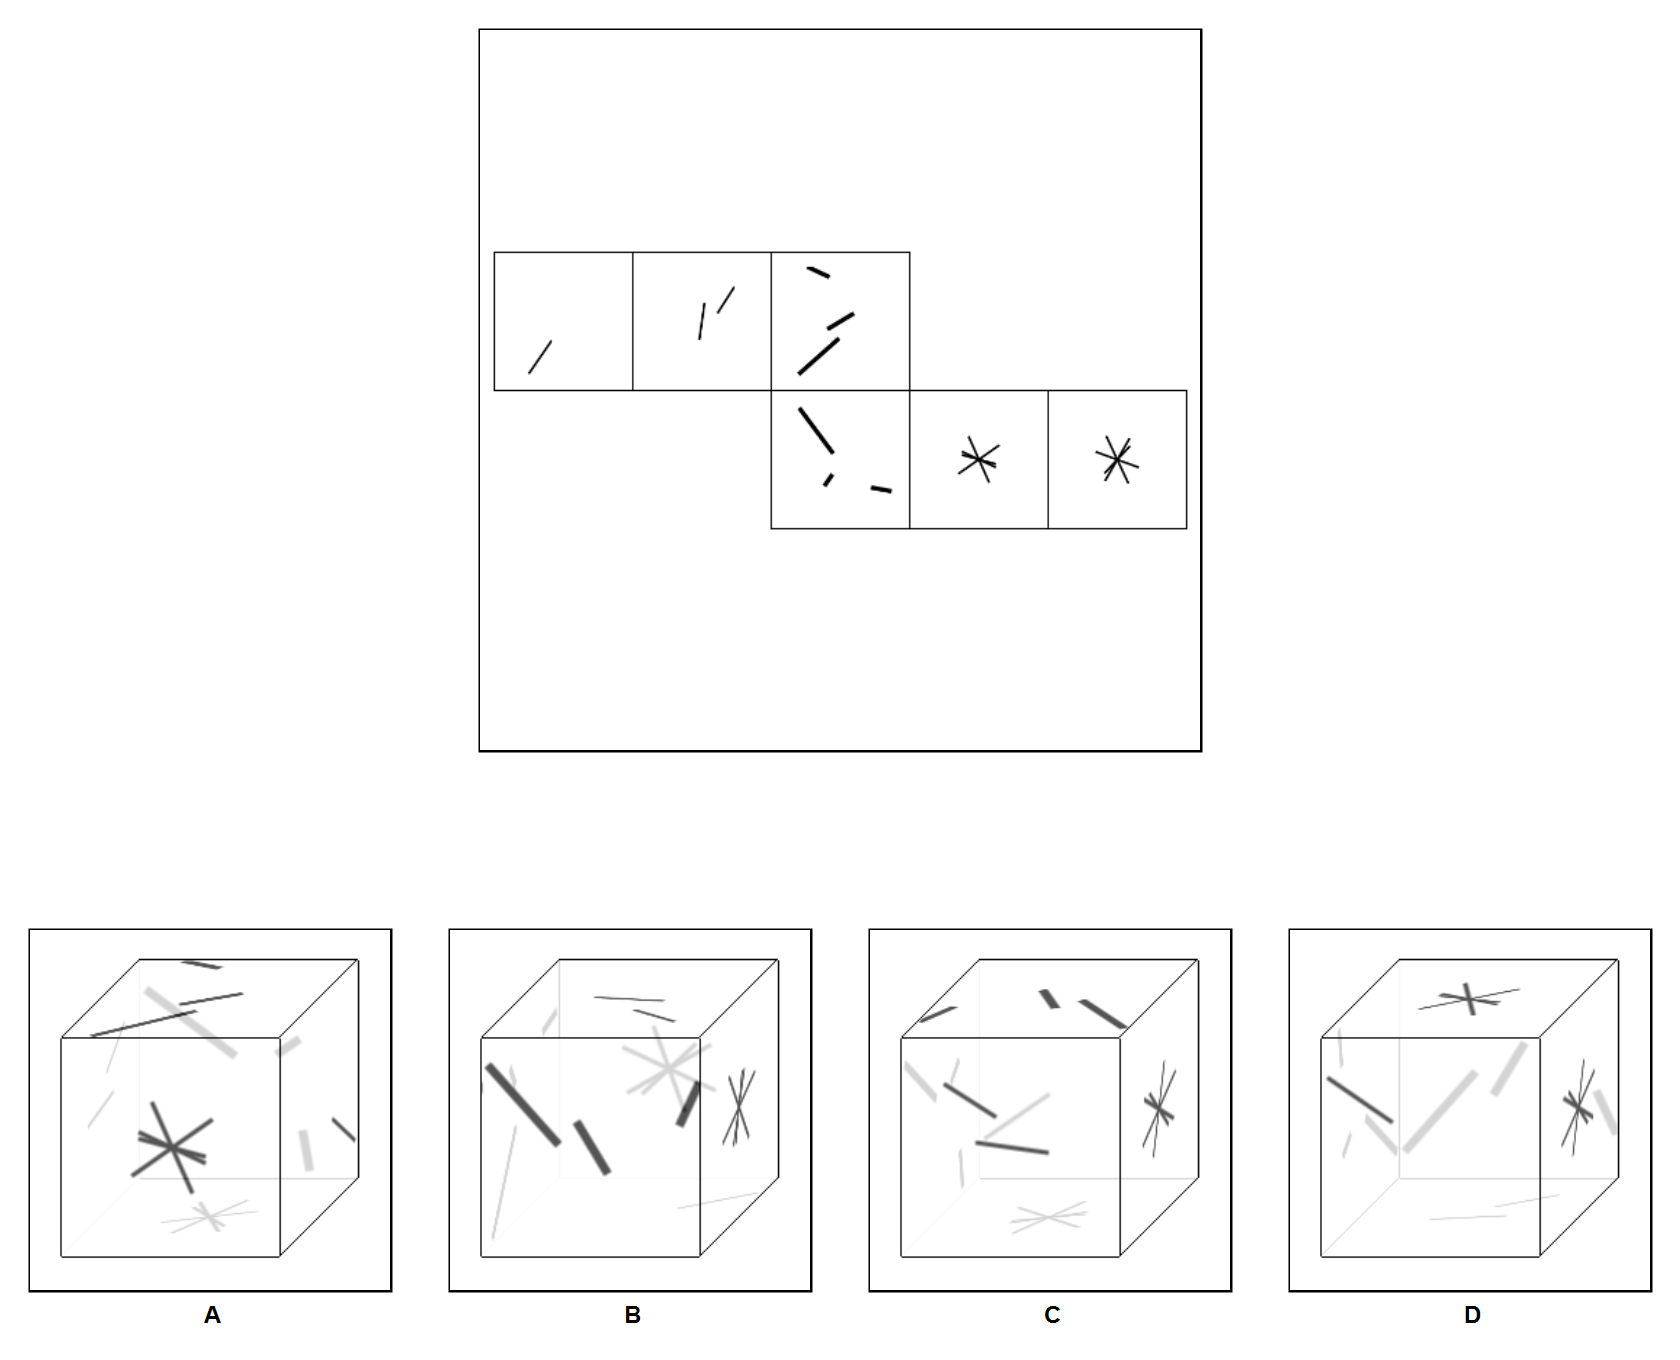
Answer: D